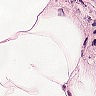
Metastatic tissue present: no